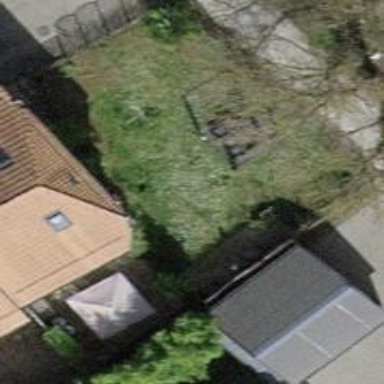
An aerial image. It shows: Garden enclosed by fence.